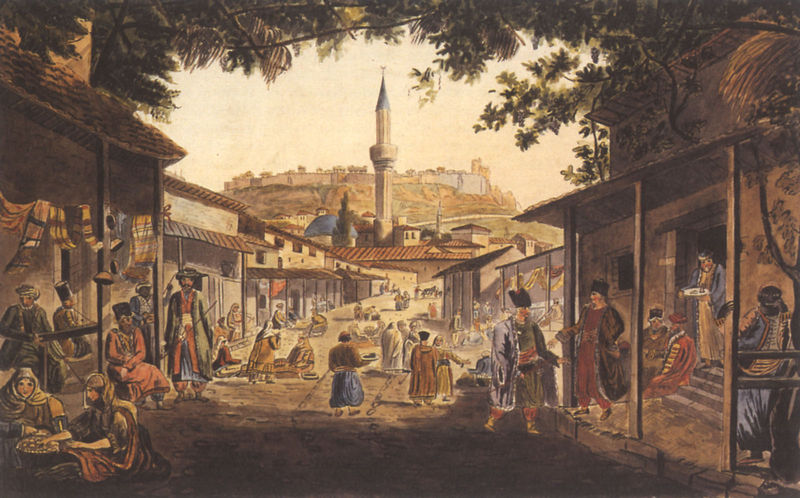
Titel: Der Marktplatz von Athen
Künstler: Edward Dodwell
Institution: Athen, Benaki Museum
Schlagwörter: baum, gemälde, laub, bäume, frauen, menschen, stadt, männer, strassenszene, straße, zeichnung, haus, kleidung, häuser, hügel, tücher, händler, anhöhe, turm, dächer, markt, essen, verkauf, verkäufer, burg, moschee, halbmond, arabisch, turban, islam, türkei, minarett, männe, moslem, torre, oriemt